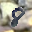
Label: 8